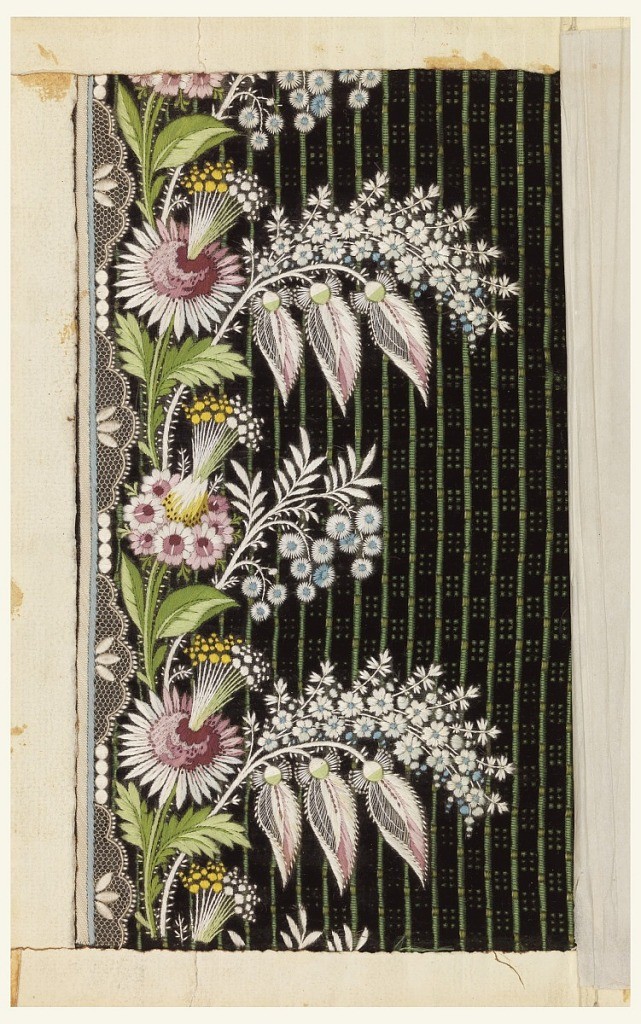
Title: Embroidery sample
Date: ca. 1770
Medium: silk Technique: embroidered and appliquéd on cut voided supplementary warp pile (velvet)
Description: Black velvet with green stripe and floral sprays in white, rose and green. Lace at edge.